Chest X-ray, PA view. Patient: 50 years old, sex F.
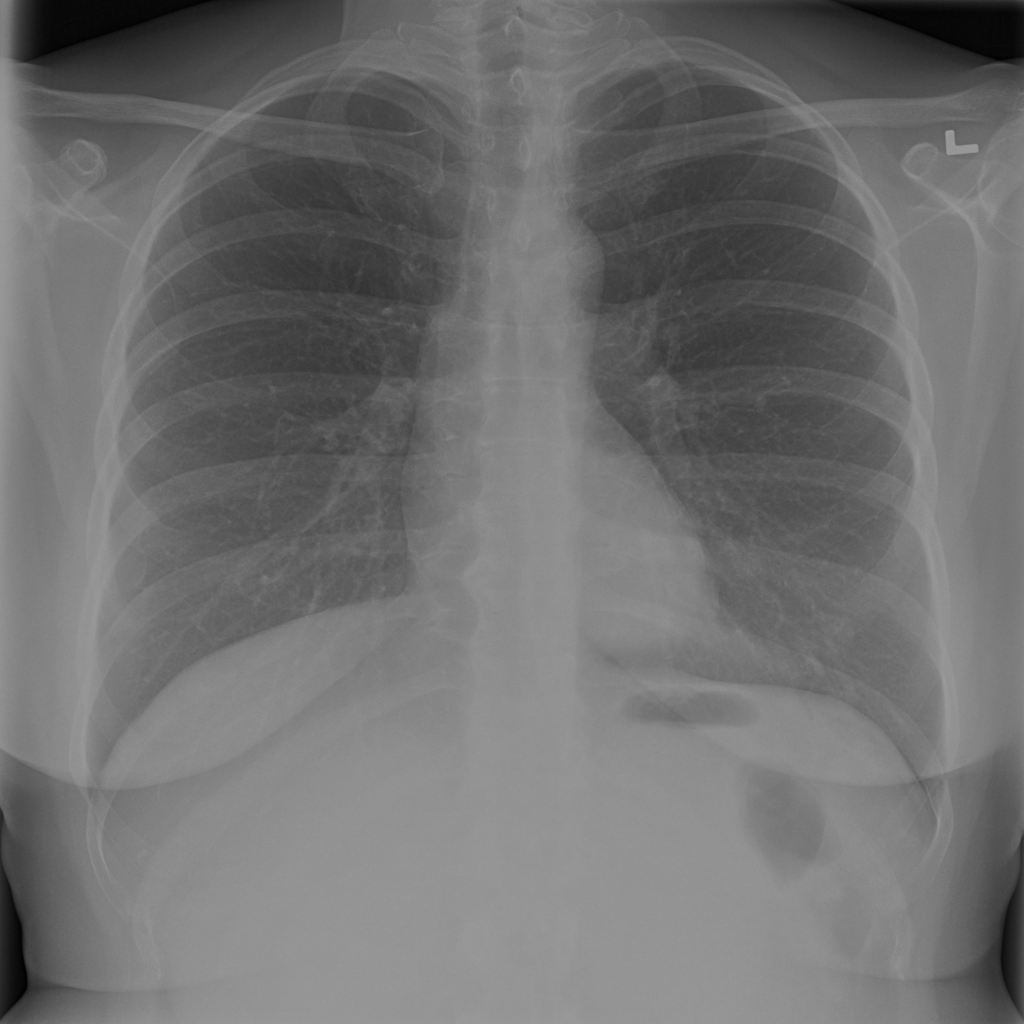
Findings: No Finding